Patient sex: M
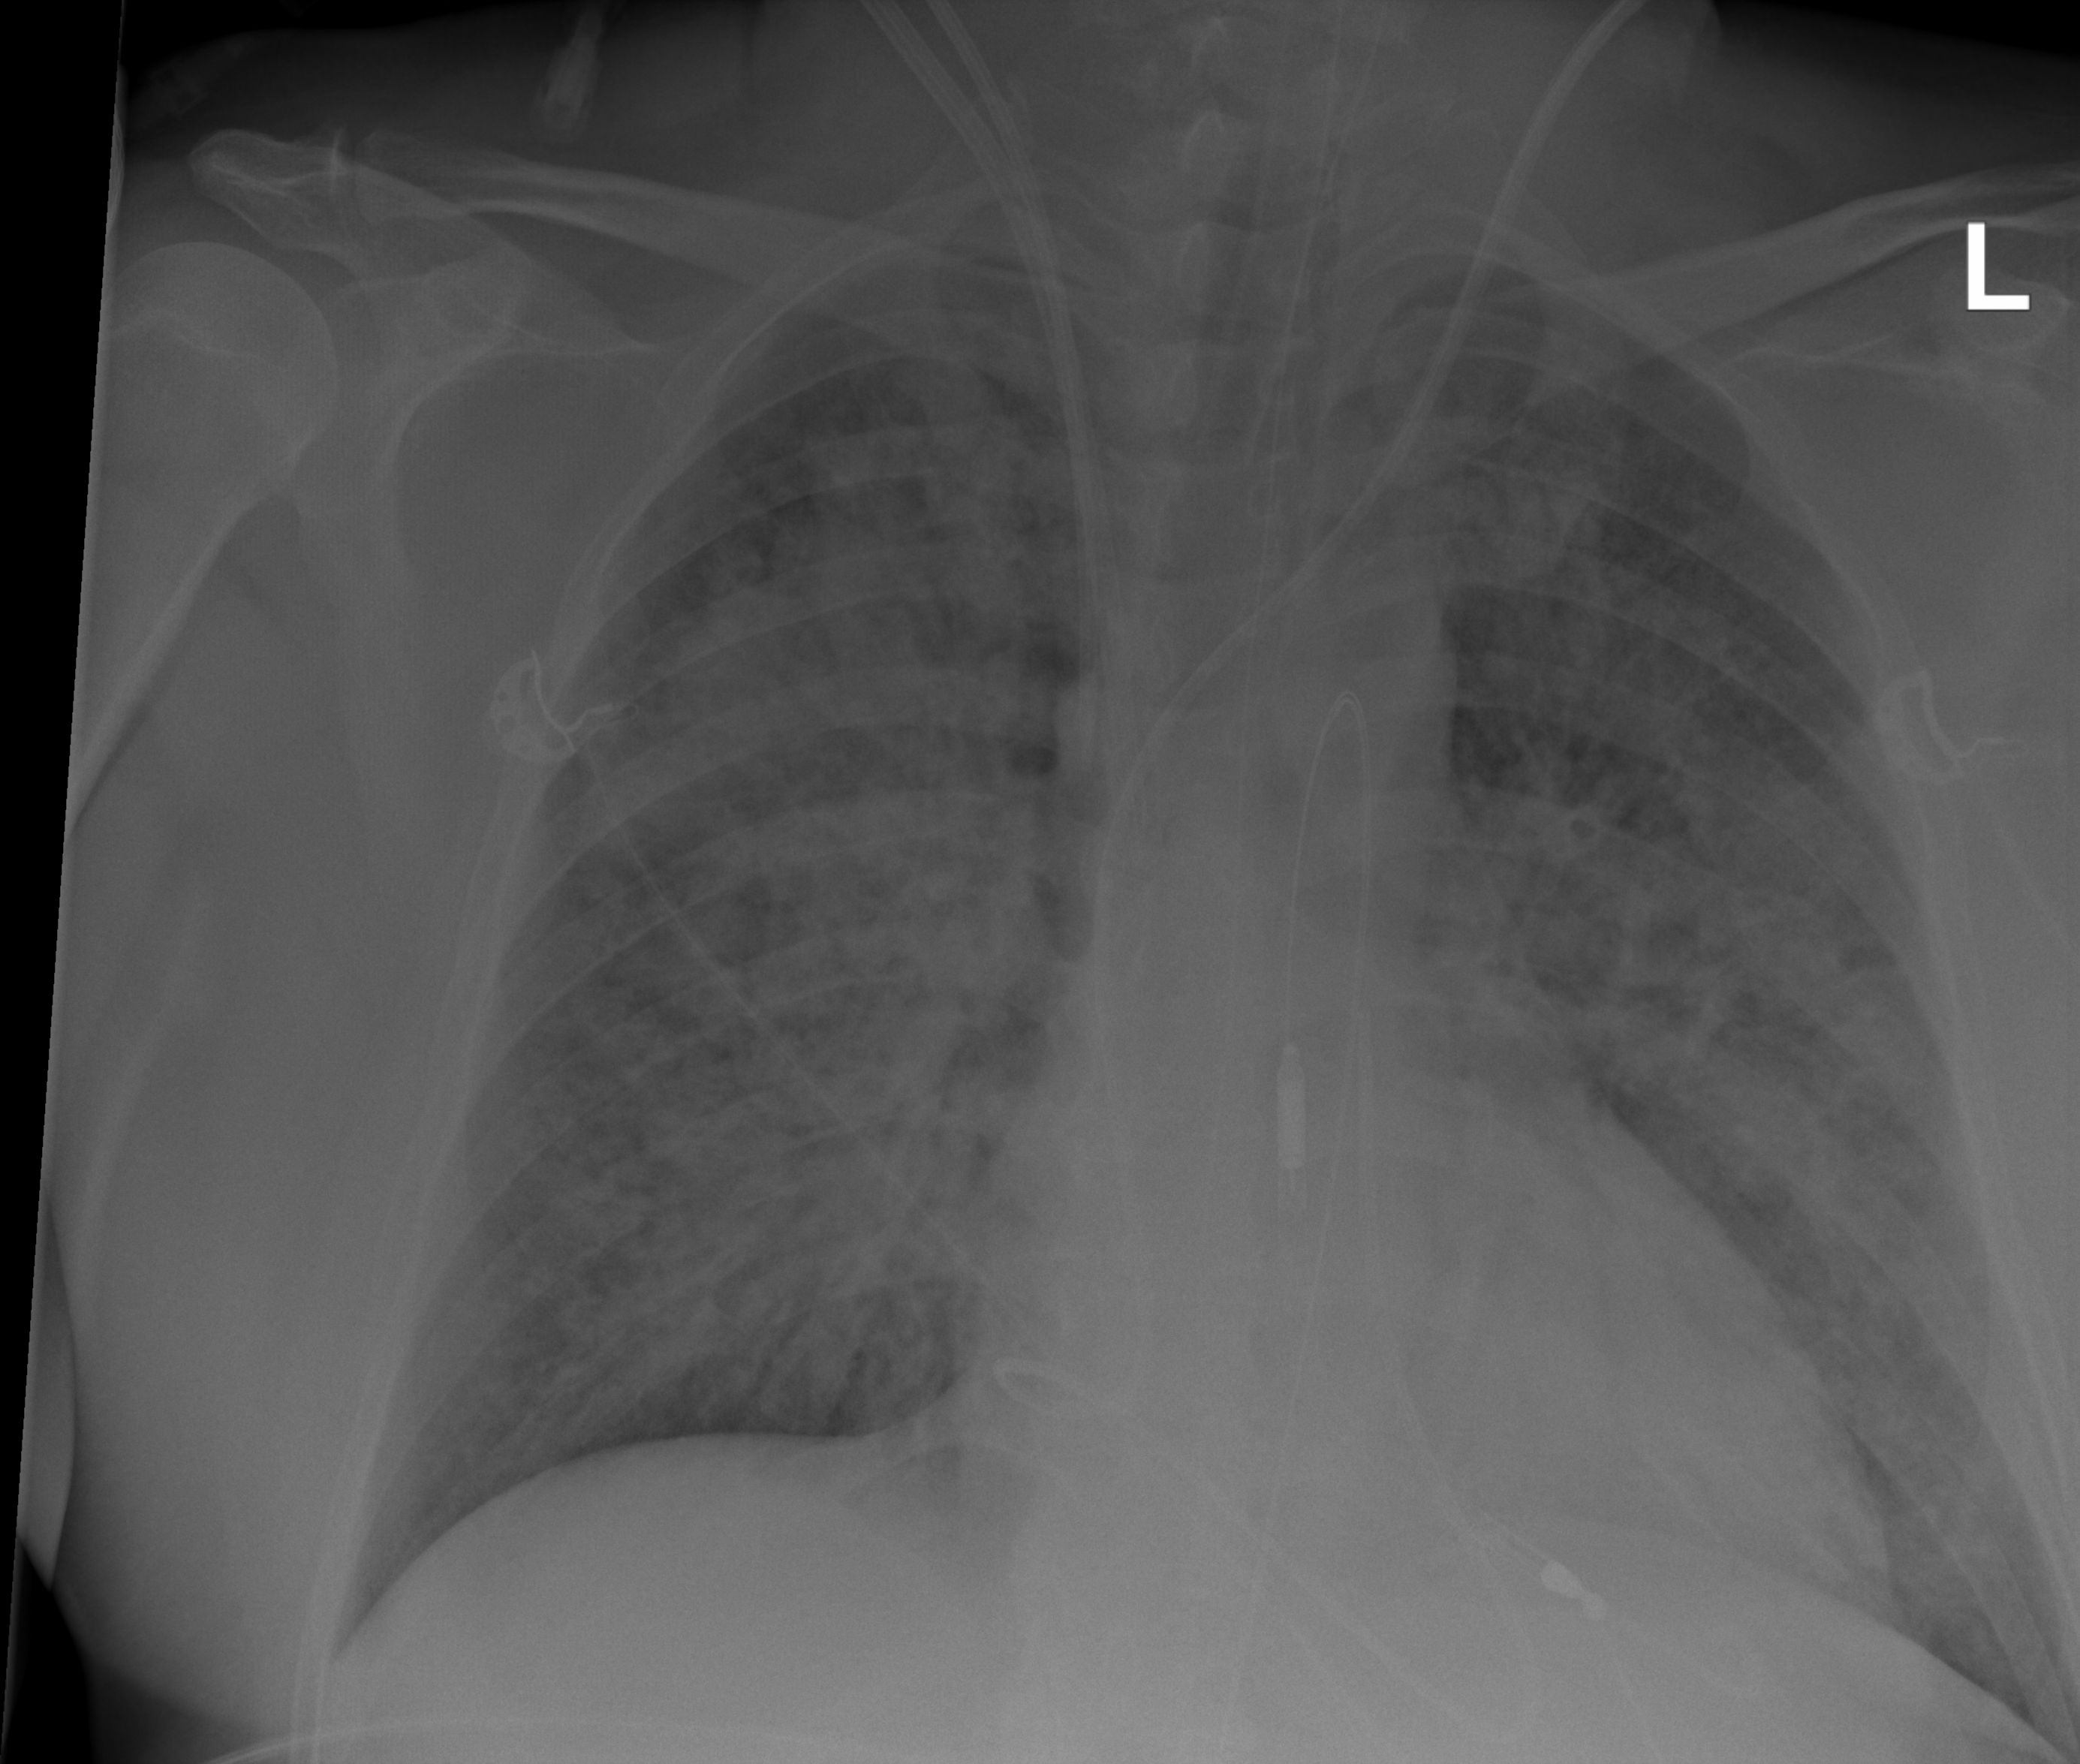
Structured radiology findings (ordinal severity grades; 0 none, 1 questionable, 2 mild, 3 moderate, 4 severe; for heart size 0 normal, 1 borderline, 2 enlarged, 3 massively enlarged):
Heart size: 2
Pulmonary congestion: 2
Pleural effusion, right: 0
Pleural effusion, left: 0
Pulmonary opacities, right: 3
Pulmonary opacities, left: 3
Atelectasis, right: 2
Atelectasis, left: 2